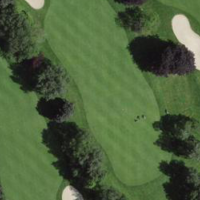
EUNIS habitat code: 53
Species observed at this site:
Colchicum autumnale